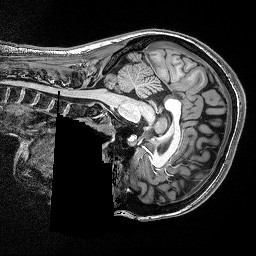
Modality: T1w
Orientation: sagittal
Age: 20
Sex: female